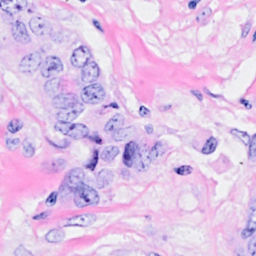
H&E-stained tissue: Breast